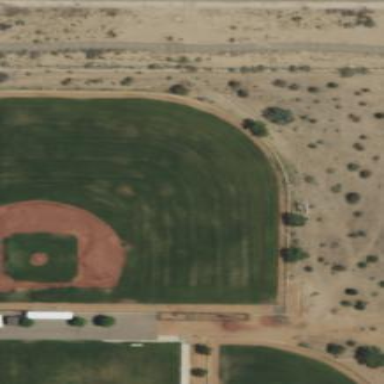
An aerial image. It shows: Baseball pitch for leisure and sports activities.